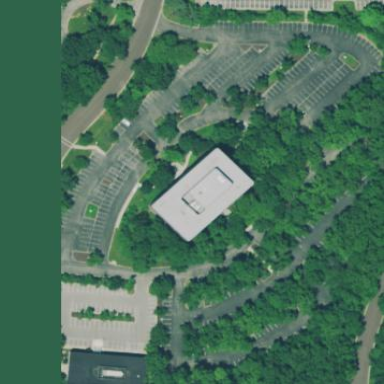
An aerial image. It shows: Office building.